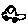
Label: car